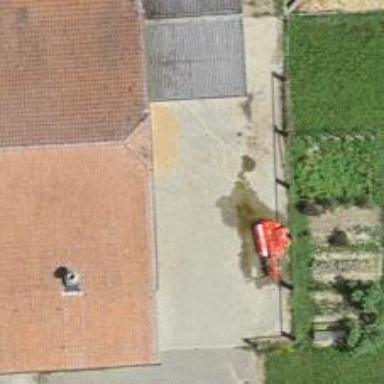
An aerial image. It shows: Farm.